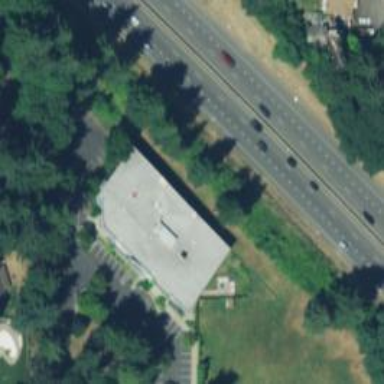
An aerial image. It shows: Office building.